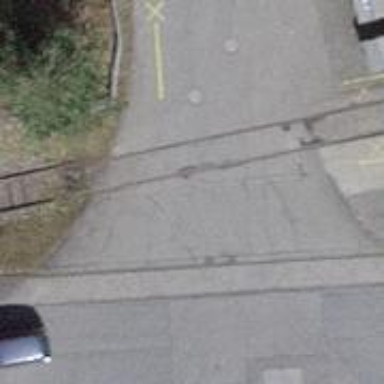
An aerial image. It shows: Single-track spur railway line.